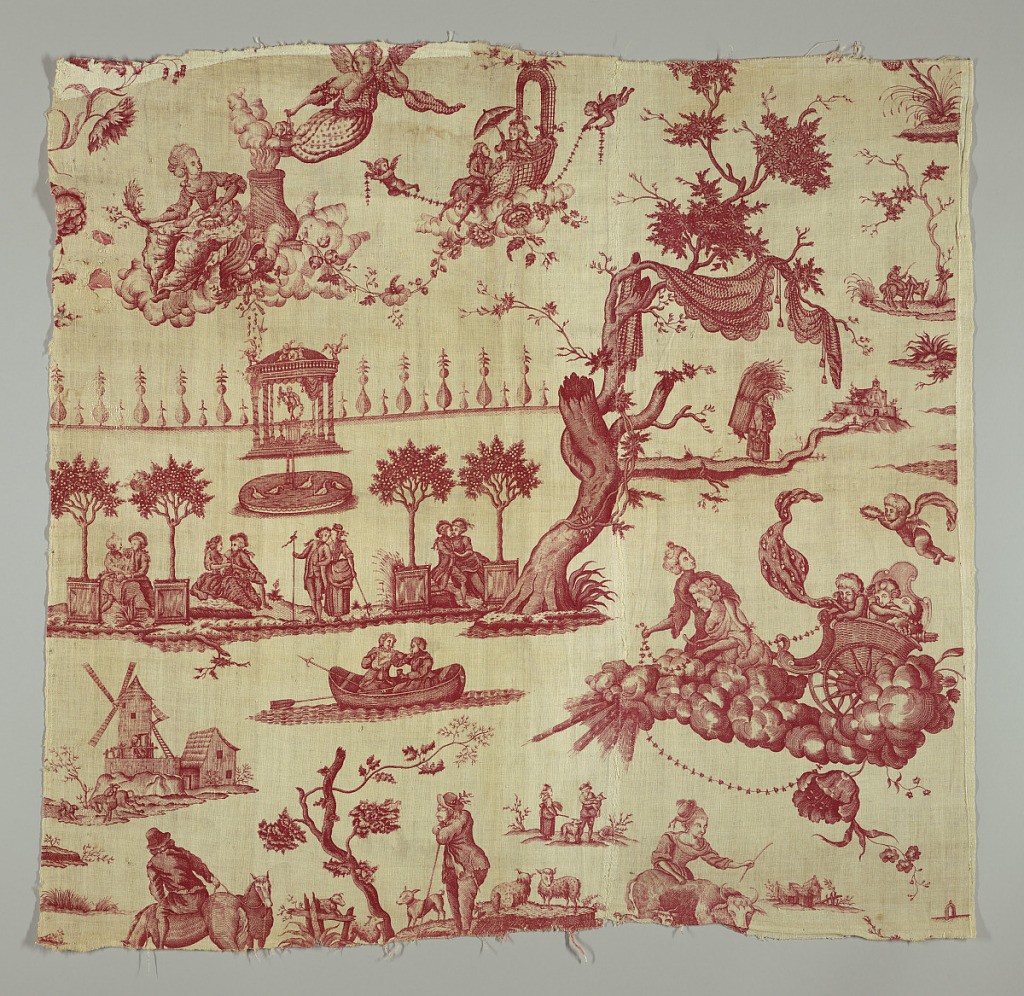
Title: Le tempe de l'amour
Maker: Gorgerat Frères et Cie., Nantes, France, 1783–1815
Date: ca. 1785
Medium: cotton Technique: printed by engraved copper plate on plain weave
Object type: Textile
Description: Assortment of scenes of goddesses and humans. In red on white.